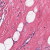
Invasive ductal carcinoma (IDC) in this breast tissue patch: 0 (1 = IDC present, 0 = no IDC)